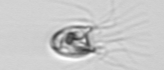
Label: Balanion